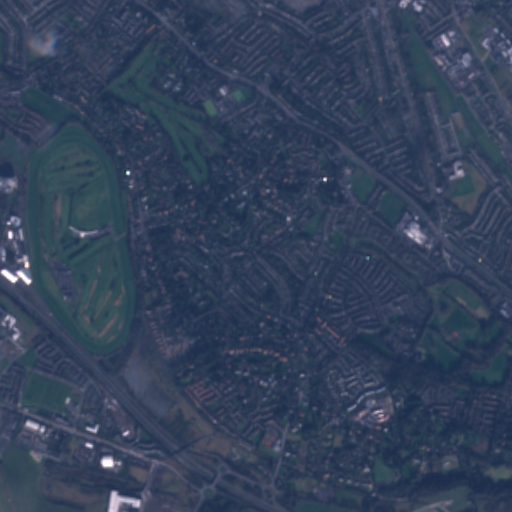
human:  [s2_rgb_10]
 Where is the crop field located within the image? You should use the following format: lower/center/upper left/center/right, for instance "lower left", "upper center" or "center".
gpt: The crop field is located in the lower of the image.
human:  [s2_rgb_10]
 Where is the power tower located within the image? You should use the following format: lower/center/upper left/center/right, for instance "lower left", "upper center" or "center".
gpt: The power tower is located in the lower left of the image.
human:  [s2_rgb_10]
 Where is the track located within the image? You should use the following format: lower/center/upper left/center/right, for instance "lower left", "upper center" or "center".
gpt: The track is located in the left of the image.
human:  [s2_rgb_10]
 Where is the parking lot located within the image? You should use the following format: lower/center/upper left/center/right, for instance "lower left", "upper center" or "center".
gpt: There is no parking lot in the image.